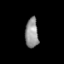
Tissue: skin
Cell type: Epithelial cells
Senescence score: 0.7377
Nuclear area (px): 389
Mean DAPI intensity: 144.537